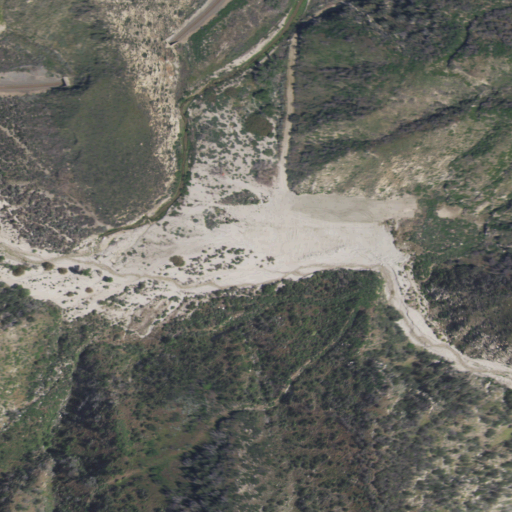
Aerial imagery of valley in California named Bear Canyon containing grassland, shrub, low intensity development, medium intensity development, and open development